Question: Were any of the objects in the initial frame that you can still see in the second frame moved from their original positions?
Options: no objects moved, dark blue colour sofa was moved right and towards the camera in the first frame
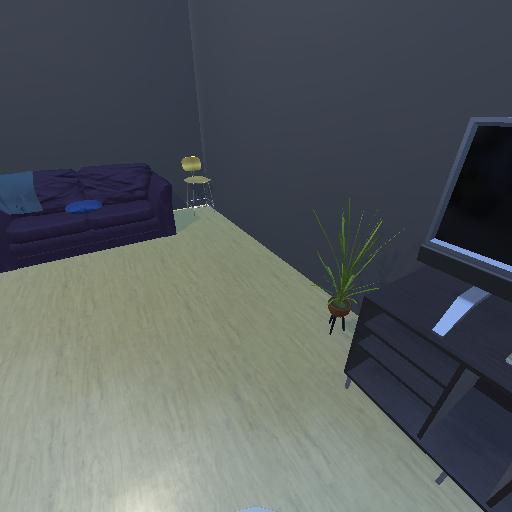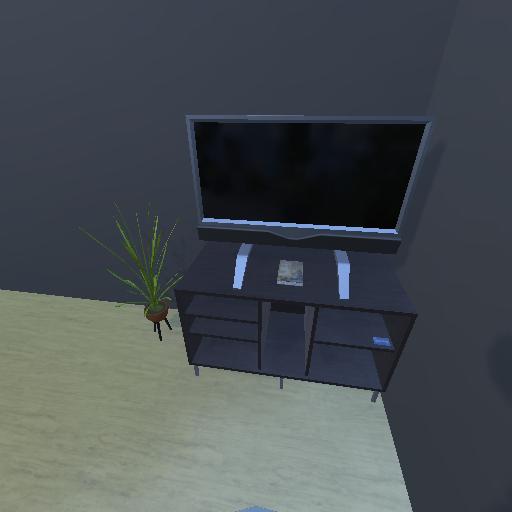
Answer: no objects moved